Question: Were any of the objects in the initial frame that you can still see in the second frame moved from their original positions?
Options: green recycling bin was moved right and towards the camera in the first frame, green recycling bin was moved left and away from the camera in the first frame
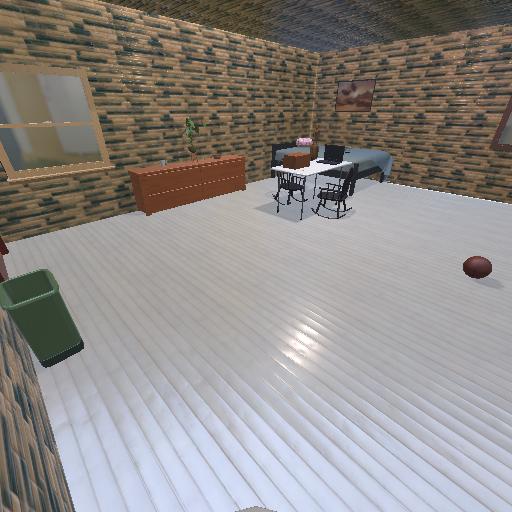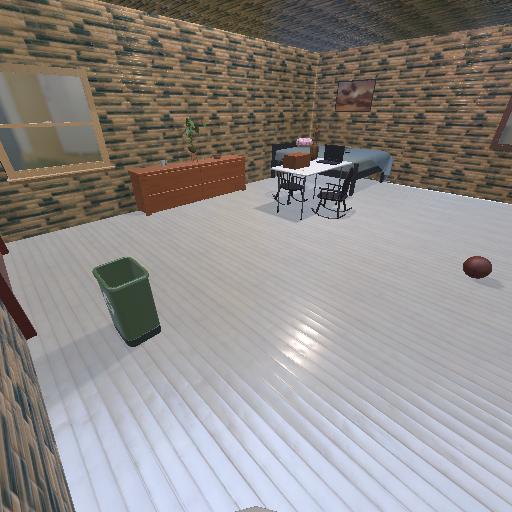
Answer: green recycling bin was moved right and towards the camera in the first frame